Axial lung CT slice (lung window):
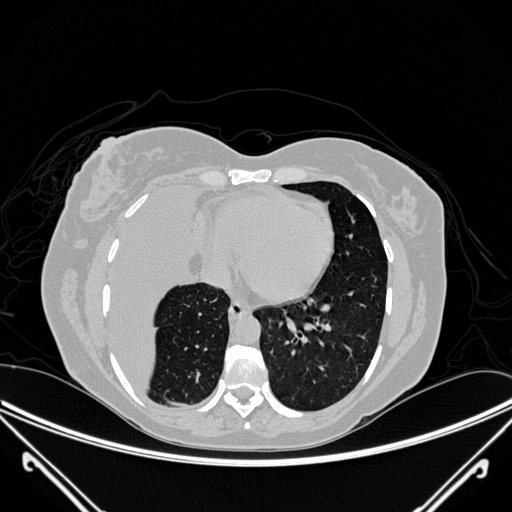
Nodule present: no